Field crop: maize
Growth stage: 2
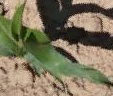
Species: maize